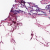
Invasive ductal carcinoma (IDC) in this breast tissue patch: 0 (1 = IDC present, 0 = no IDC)